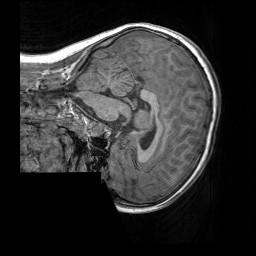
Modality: T1w
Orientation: sagittal
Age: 8
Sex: male
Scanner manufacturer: siemens
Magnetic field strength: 3 T
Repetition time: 1.65 s
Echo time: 0.00203 s